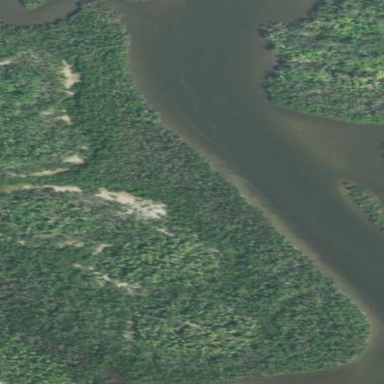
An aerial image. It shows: Mangrove wetland area.